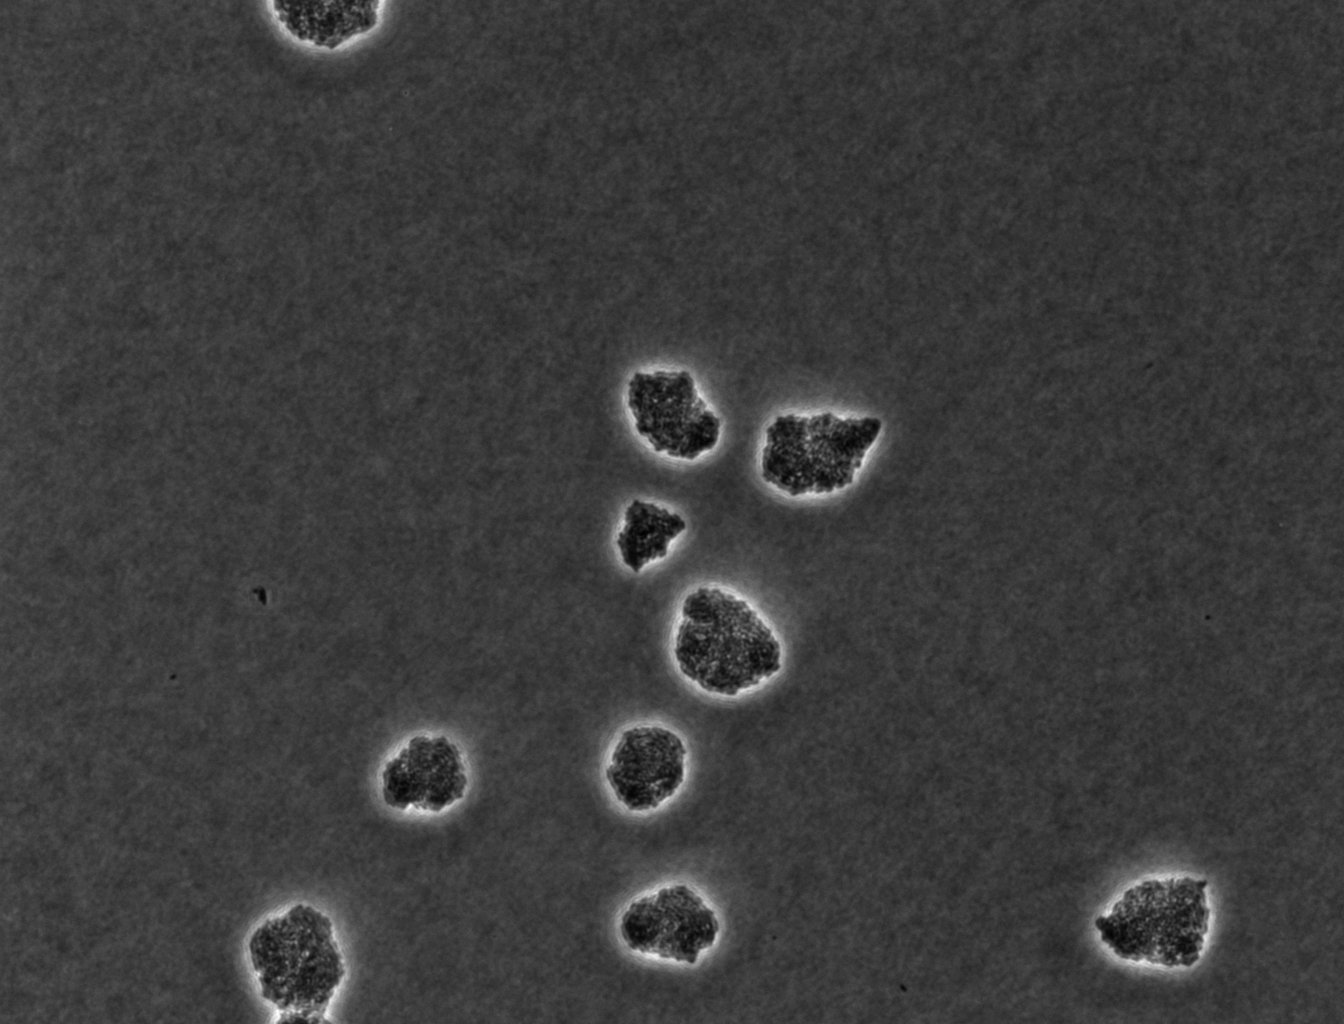
various_fewshot